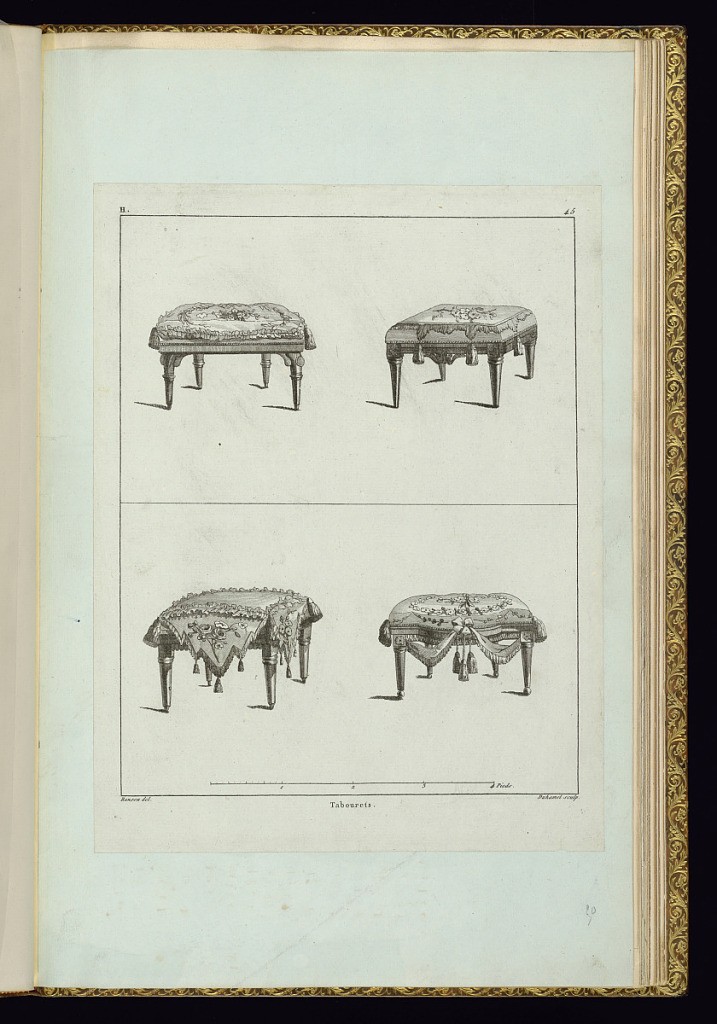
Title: Tabourets
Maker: Pierre Ranson, French, 1736–1786
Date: late 18th century
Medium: Etching and engraving on paper
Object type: Print
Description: Four designs for stools upholstered with floral motifs and decorated with hanging drapery, ribbons, and tassels. A scale below. The plate is titled, numbered, and signed.